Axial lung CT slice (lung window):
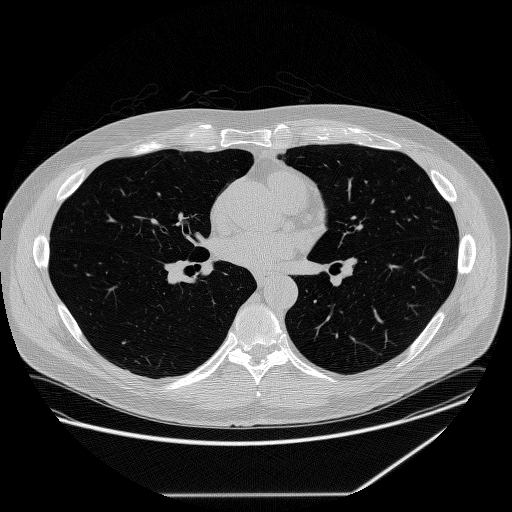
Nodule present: no